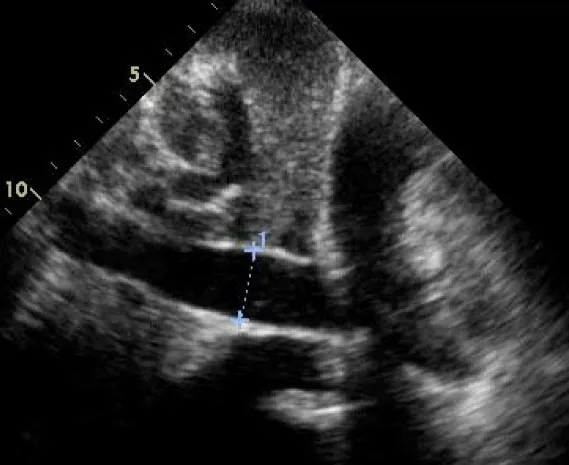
A subxiphoid view of the dilated inferior vena cava greater than 2.0 cm.
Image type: radiology (ultrasound)